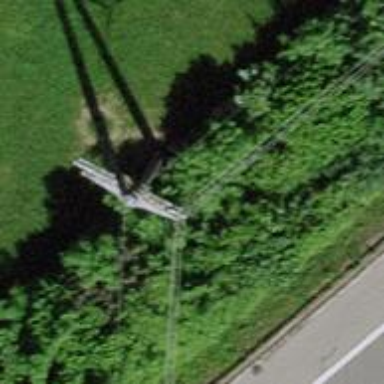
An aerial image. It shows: Concrete power pole.